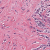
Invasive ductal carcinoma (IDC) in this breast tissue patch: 1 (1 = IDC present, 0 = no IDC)